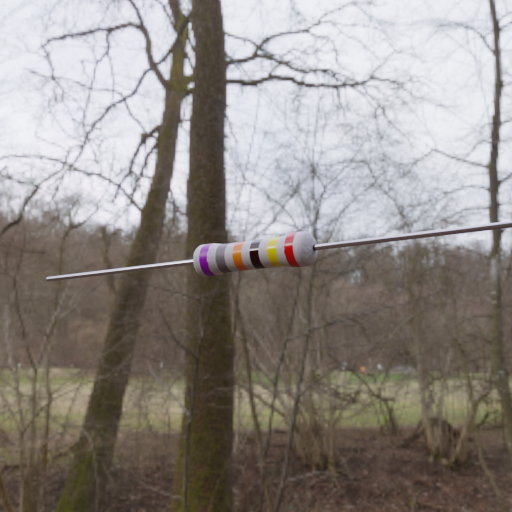
Resistor colour bands (in order): violet, gray, orange, black, yellow, red